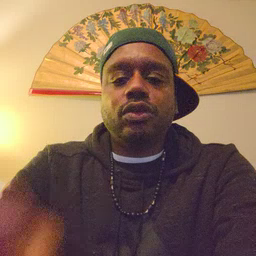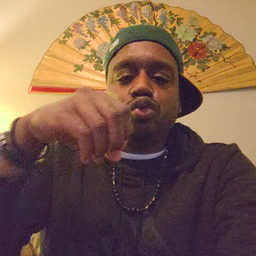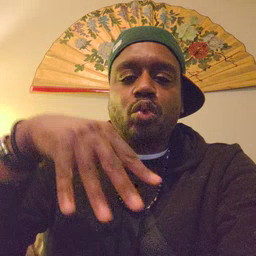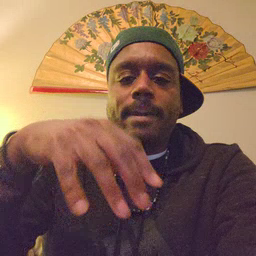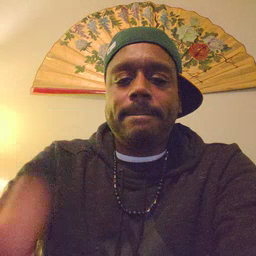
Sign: drop